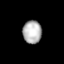
Tissue: lung
Cell type: T cells
Senescence score: 0.2409
Nuclear area (px): 424
Mean DAPI intensity: 178.955